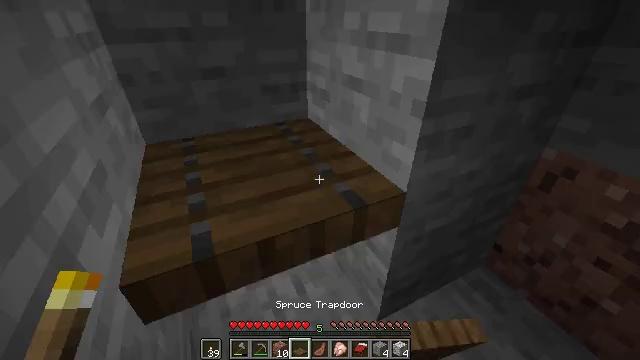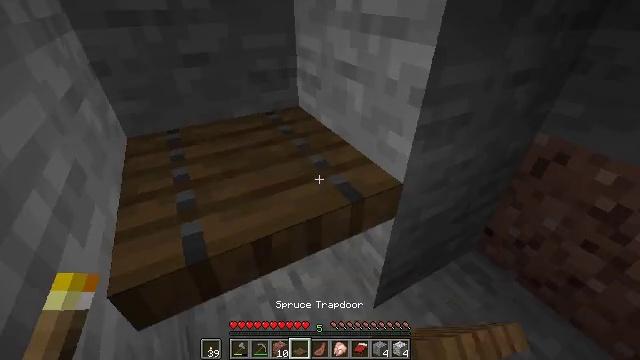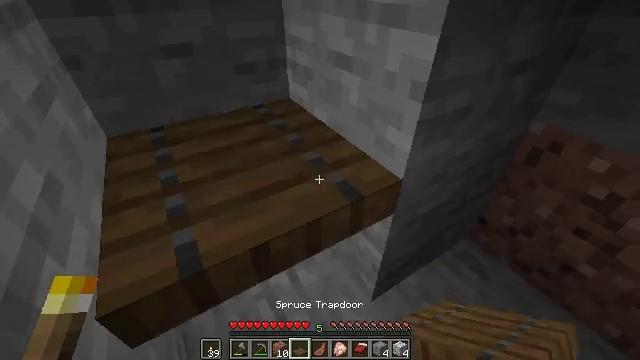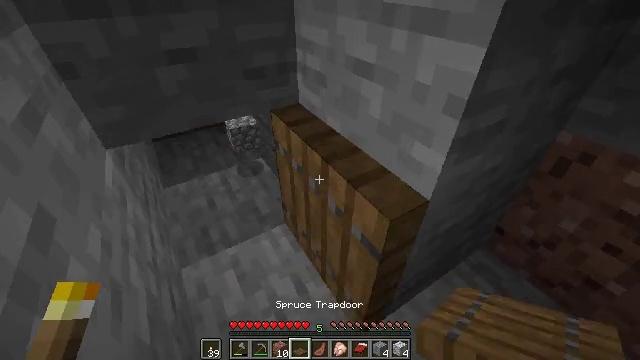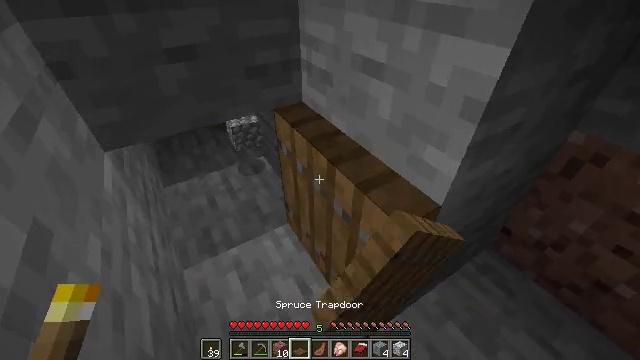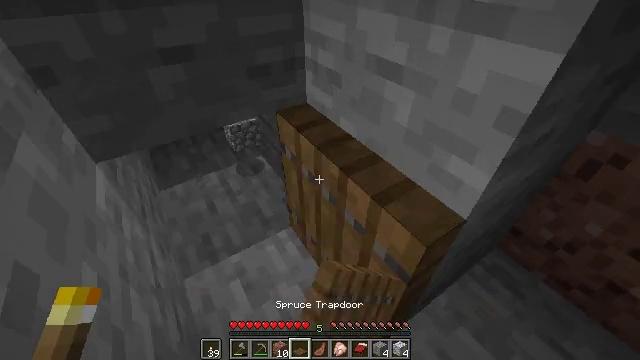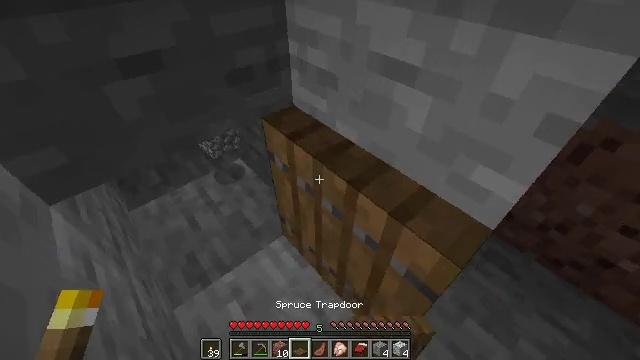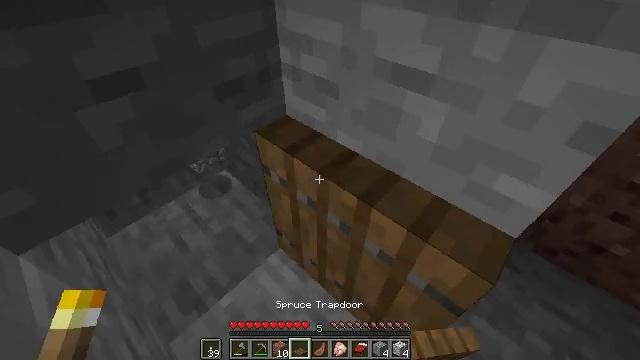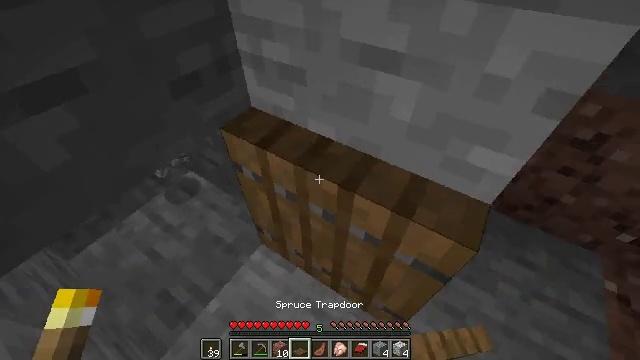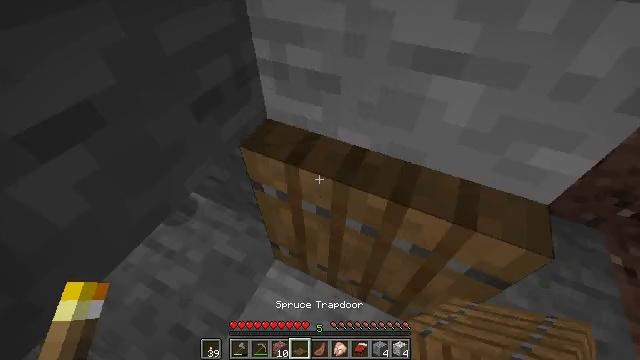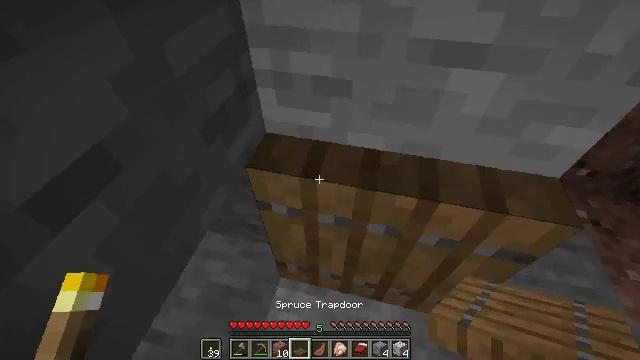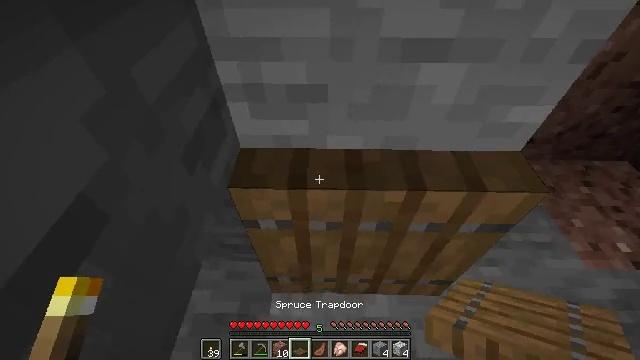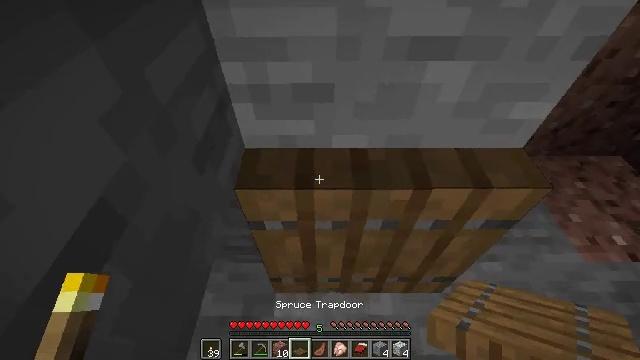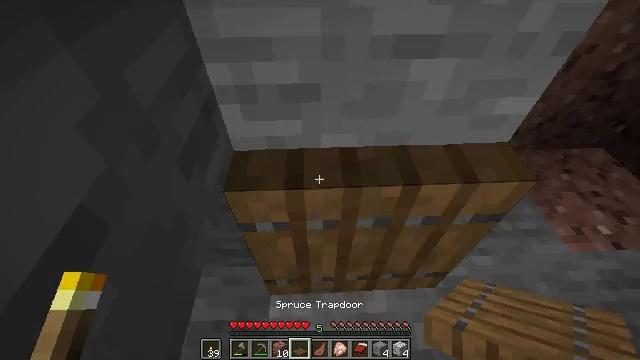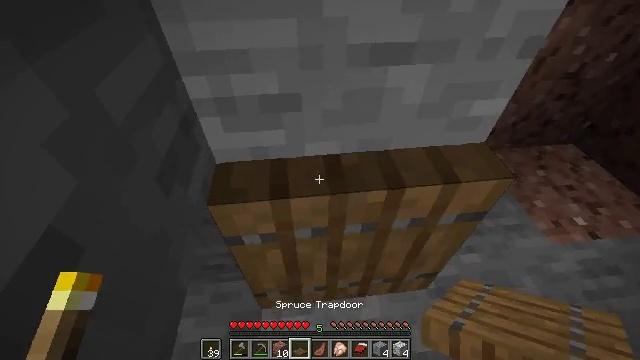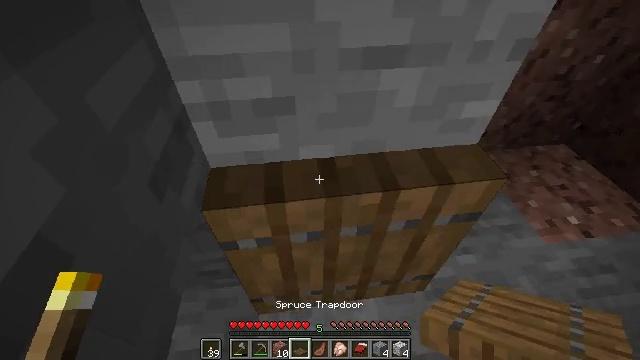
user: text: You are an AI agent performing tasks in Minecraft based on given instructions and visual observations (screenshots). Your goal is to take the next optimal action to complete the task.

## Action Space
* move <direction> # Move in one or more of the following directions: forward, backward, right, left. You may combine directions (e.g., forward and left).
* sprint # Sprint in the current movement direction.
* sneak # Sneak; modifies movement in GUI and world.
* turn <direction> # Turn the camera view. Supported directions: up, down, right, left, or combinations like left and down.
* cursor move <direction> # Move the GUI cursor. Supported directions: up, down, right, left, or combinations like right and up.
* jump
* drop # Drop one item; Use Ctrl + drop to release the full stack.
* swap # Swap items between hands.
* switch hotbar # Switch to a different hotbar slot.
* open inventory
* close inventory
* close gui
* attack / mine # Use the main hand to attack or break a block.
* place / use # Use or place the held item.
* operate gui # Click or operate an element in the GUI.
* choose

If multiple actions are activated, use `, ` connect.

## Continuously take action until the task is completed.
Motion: motion action
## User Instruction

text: Break the spruce trapdoor from a structure.
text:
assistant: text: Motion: move left, turn right and down
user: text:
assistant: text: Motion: move left, turn right and down
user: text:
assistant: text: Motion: move left, use / place
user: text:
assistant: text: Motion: move left, turn down, use / place
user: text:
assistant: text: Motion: move left, turn right and down, use / place
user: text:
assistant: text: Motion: move left, turn right and down, use / place
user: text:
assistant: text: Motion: move left, turn right
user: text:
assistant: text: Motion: move left, turn right and down
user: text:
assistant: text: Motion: move left, turn right
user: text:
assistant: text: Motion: move left, turn right
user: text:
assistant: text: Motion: move left, turn right
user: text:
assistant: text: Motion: turn right
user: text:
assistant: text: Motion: turn right
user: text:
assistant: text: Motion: turn right and up
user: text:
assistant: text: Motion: turn right
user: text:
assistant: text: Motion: use / place
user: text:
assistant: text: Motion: use / place
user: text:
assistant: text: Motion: use / place
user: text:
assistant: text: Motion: move left, turn up, use / place
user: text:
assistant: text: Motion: move left, turn right and up
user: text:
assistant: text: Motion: move left, turn right and up
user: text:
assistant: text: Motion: move left, turn right and up
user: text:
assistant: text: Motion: move left, turn right and up
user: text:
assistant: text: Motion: move left, turn right and up
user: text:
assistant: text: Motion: turn right and up
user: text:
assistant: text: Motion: turn right and up, switch to hotbar 1
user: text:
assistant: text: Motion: turn right and up, switch to hotbar 1
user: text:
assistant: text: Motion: turn right and up, attack / mine, switch to hotbar 1
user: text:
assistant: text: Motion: turn up, attack / mine, switch to hotbar 1
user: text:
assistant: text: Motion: turn up, attack / mine